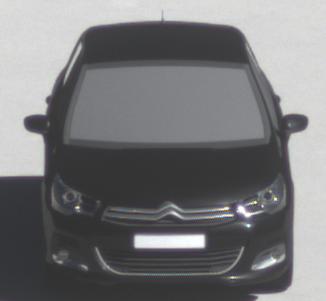
Make: Citroen
Model: C4 VTi 95
Detailed model: C4 (II)
Model produced from: 2012/08
Model produced until: 2013/06
Doors: 5
Color: black
Road condition: dry road
Daytime: midday
Contrast: high contrast